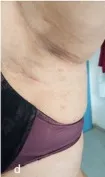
Psoriatic and HS lesions of patient 1. . (
a-
e) Psoriatic and HS lesions of first patient before treatment with certolizumab pegol.
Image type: medical_photograph (skin_photograph)